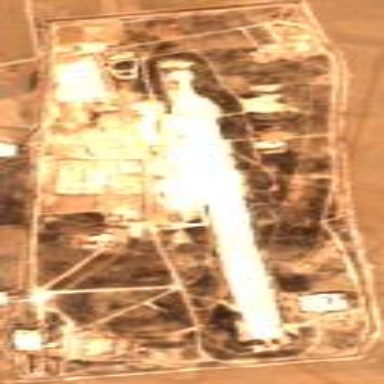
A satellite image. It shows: Military airfield located within larger aerodrome area.